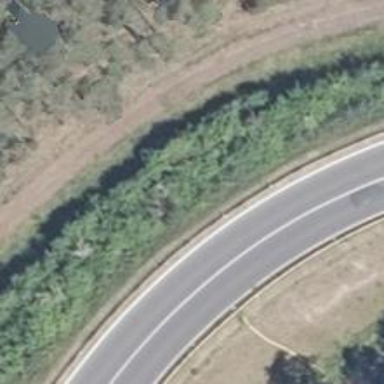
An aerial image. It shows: Trunk link highway designated as motorroad.